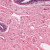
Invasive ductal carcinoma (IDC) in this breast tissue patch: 0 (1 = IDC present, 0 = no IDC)